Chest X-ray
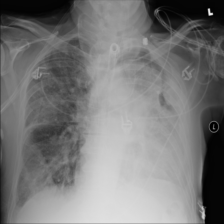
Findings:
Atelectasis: negative
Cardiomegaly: negative
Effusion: negative
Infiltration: positive
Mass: negative
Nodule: negative
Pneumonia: negative
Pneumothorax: negative
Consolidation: negative
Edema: negative
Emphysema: negative
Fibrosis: negative
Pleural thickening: negative
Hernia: negative